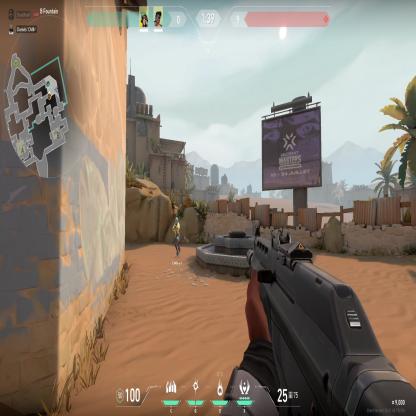
Label: teammate